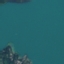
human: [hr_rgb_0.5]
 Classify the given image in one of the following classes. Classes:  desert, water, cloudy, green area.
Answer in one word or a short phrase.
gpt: water